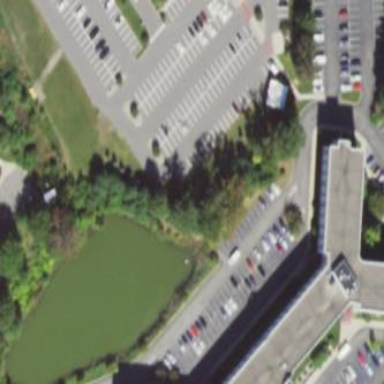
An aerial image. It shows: Paved parking area.